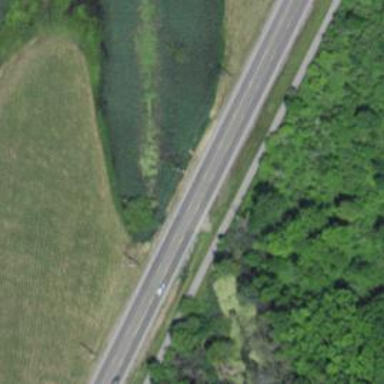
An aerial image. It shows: Asphalt cycleway on bridge.